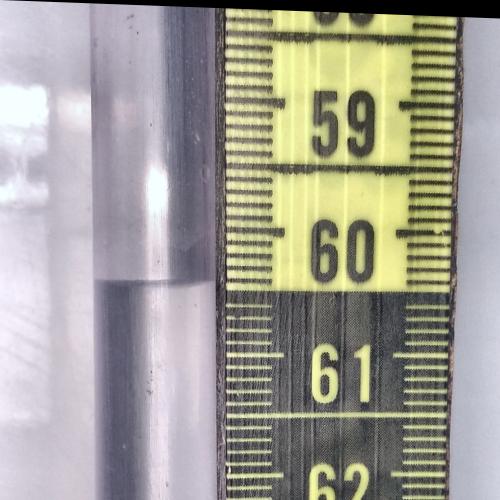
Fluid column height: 60.4 cm